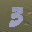
Label: 3